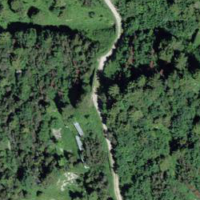
EUNIS habitat code: 44
Species observed at this site:
Eryngium alpinum